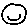
Label: smiley face